Question: I'm trying to build a Shmup game with a tiled background, where I would like to make it procedure generated in the future.
But right now, I can't even make a static background. No matter what, I can't make the tiles fill the screen.
I'm using a tile of 64x64 pixels.
And here the code I'm using:
'''
void Start()
{
m_screenHeight = 1408;
m_screenWidht = Camera.main.aspect * m_screenHeight;
float UnitsPerPixel = 1f / 100f;
Camera.main.orthographicSize = m_screenHeight / 2f * UnitsPerPixel;
m_horizontalTilesNumber = (int)Math.Floor(m_screenWidht / TileSize);
m_verticalTilesNumber = (int)Math.Floor(m_screenHeight / TileSize);
for (int i = 0; i < m_horizontalTilesNumber; i++)
{
for (int j = 0; j < m_verticalTilesNumber; j++)
{
Instantiate(Tile, Camera.main.ScreenToWorldPoint(new Vector3(TileSize * i, TileSize * j, 0)), Quaternion.identity);
}
}
}
'''
Here is what It look likes:

Seems to me that I'm having some problem converting my pixel coordinates to Units, or something like this.
Any tips or directions here would be appreciated.
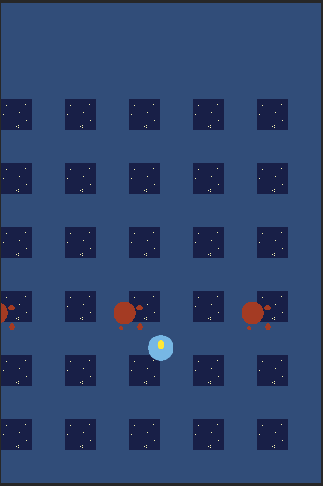
Answer: Try to use this code below:
'''
/// <summary>
/// Tile prefab to fill background.
/// </summary>
[SerializeField]
public GameObject tilePrefab;
/// <summary>
/// Use this for initialization
/// </summary>
void Start()
{
if (tilePrefab.renderer == null)
{
Debug.LogError("There is no renderer available to fill background.");
}
// tile size.
Vector2 tileSize = tilePrefab.renderer.bounds.size;
// set camera to orthographic.
Camera mainCamera = Camera.main;
mainCamera.orthographic = true;
// columns and rows.
int columns = Mathf.CeilToInt(mainCamera.aspect * mainCamera.orthographicSize / tileSize.x);
int rows = Mathf.CeilToInt(mainCamera.orthographicSize / tileSize.y);
// from screen left side to screen right side, because camera is orthographic.
for (int c = -columns; c < columns; c++)
{
for (int r = -rows; r < rows; r++)
{
Vector2 position = new Vector2(c * tileSize.x + tileSize.x / 2, r * tileSize.y + tileSize.y / 2);
GameObject tile = Instantiate(tilePrefab, position, Quaternion.identity) as GameObject;
tile.transform.parent = transform;
}
}
}
'''
You can find the whole demo project here: <URL>